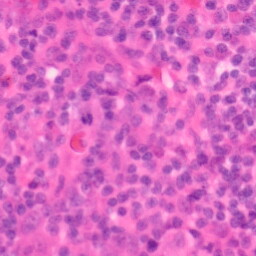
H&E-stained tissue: Colon